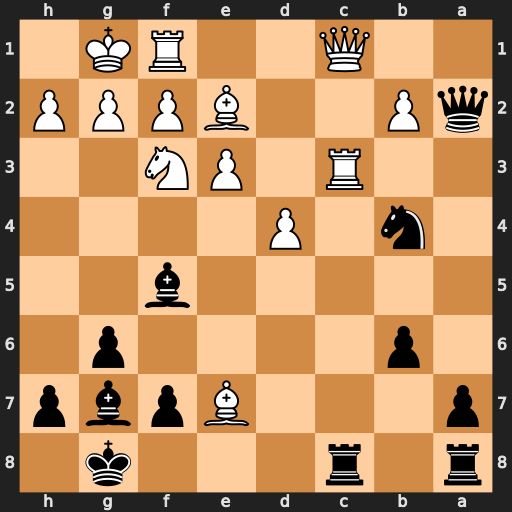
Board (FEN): r1r3k1/p3Bpbp/1p4p1/5b2/1n1P4/2R1PN2/qP2BPPP/2Q2RK1
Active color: b
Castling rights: -
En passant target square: -
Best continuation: Nd5 Rxc8+ Rxc8